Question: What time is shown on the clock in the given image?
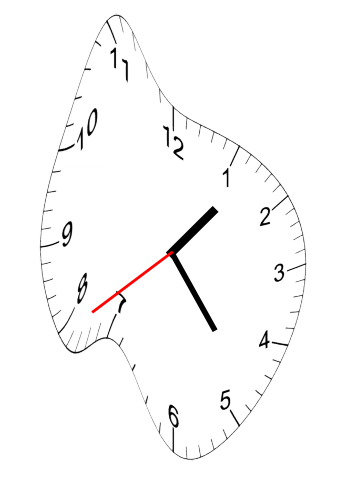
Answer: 01:23:39